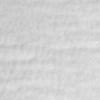
Label: no_change